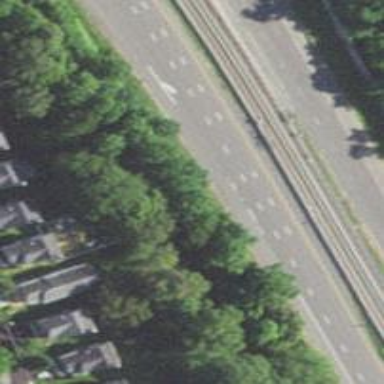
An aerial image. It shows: Asphalt motorway.